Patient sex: M
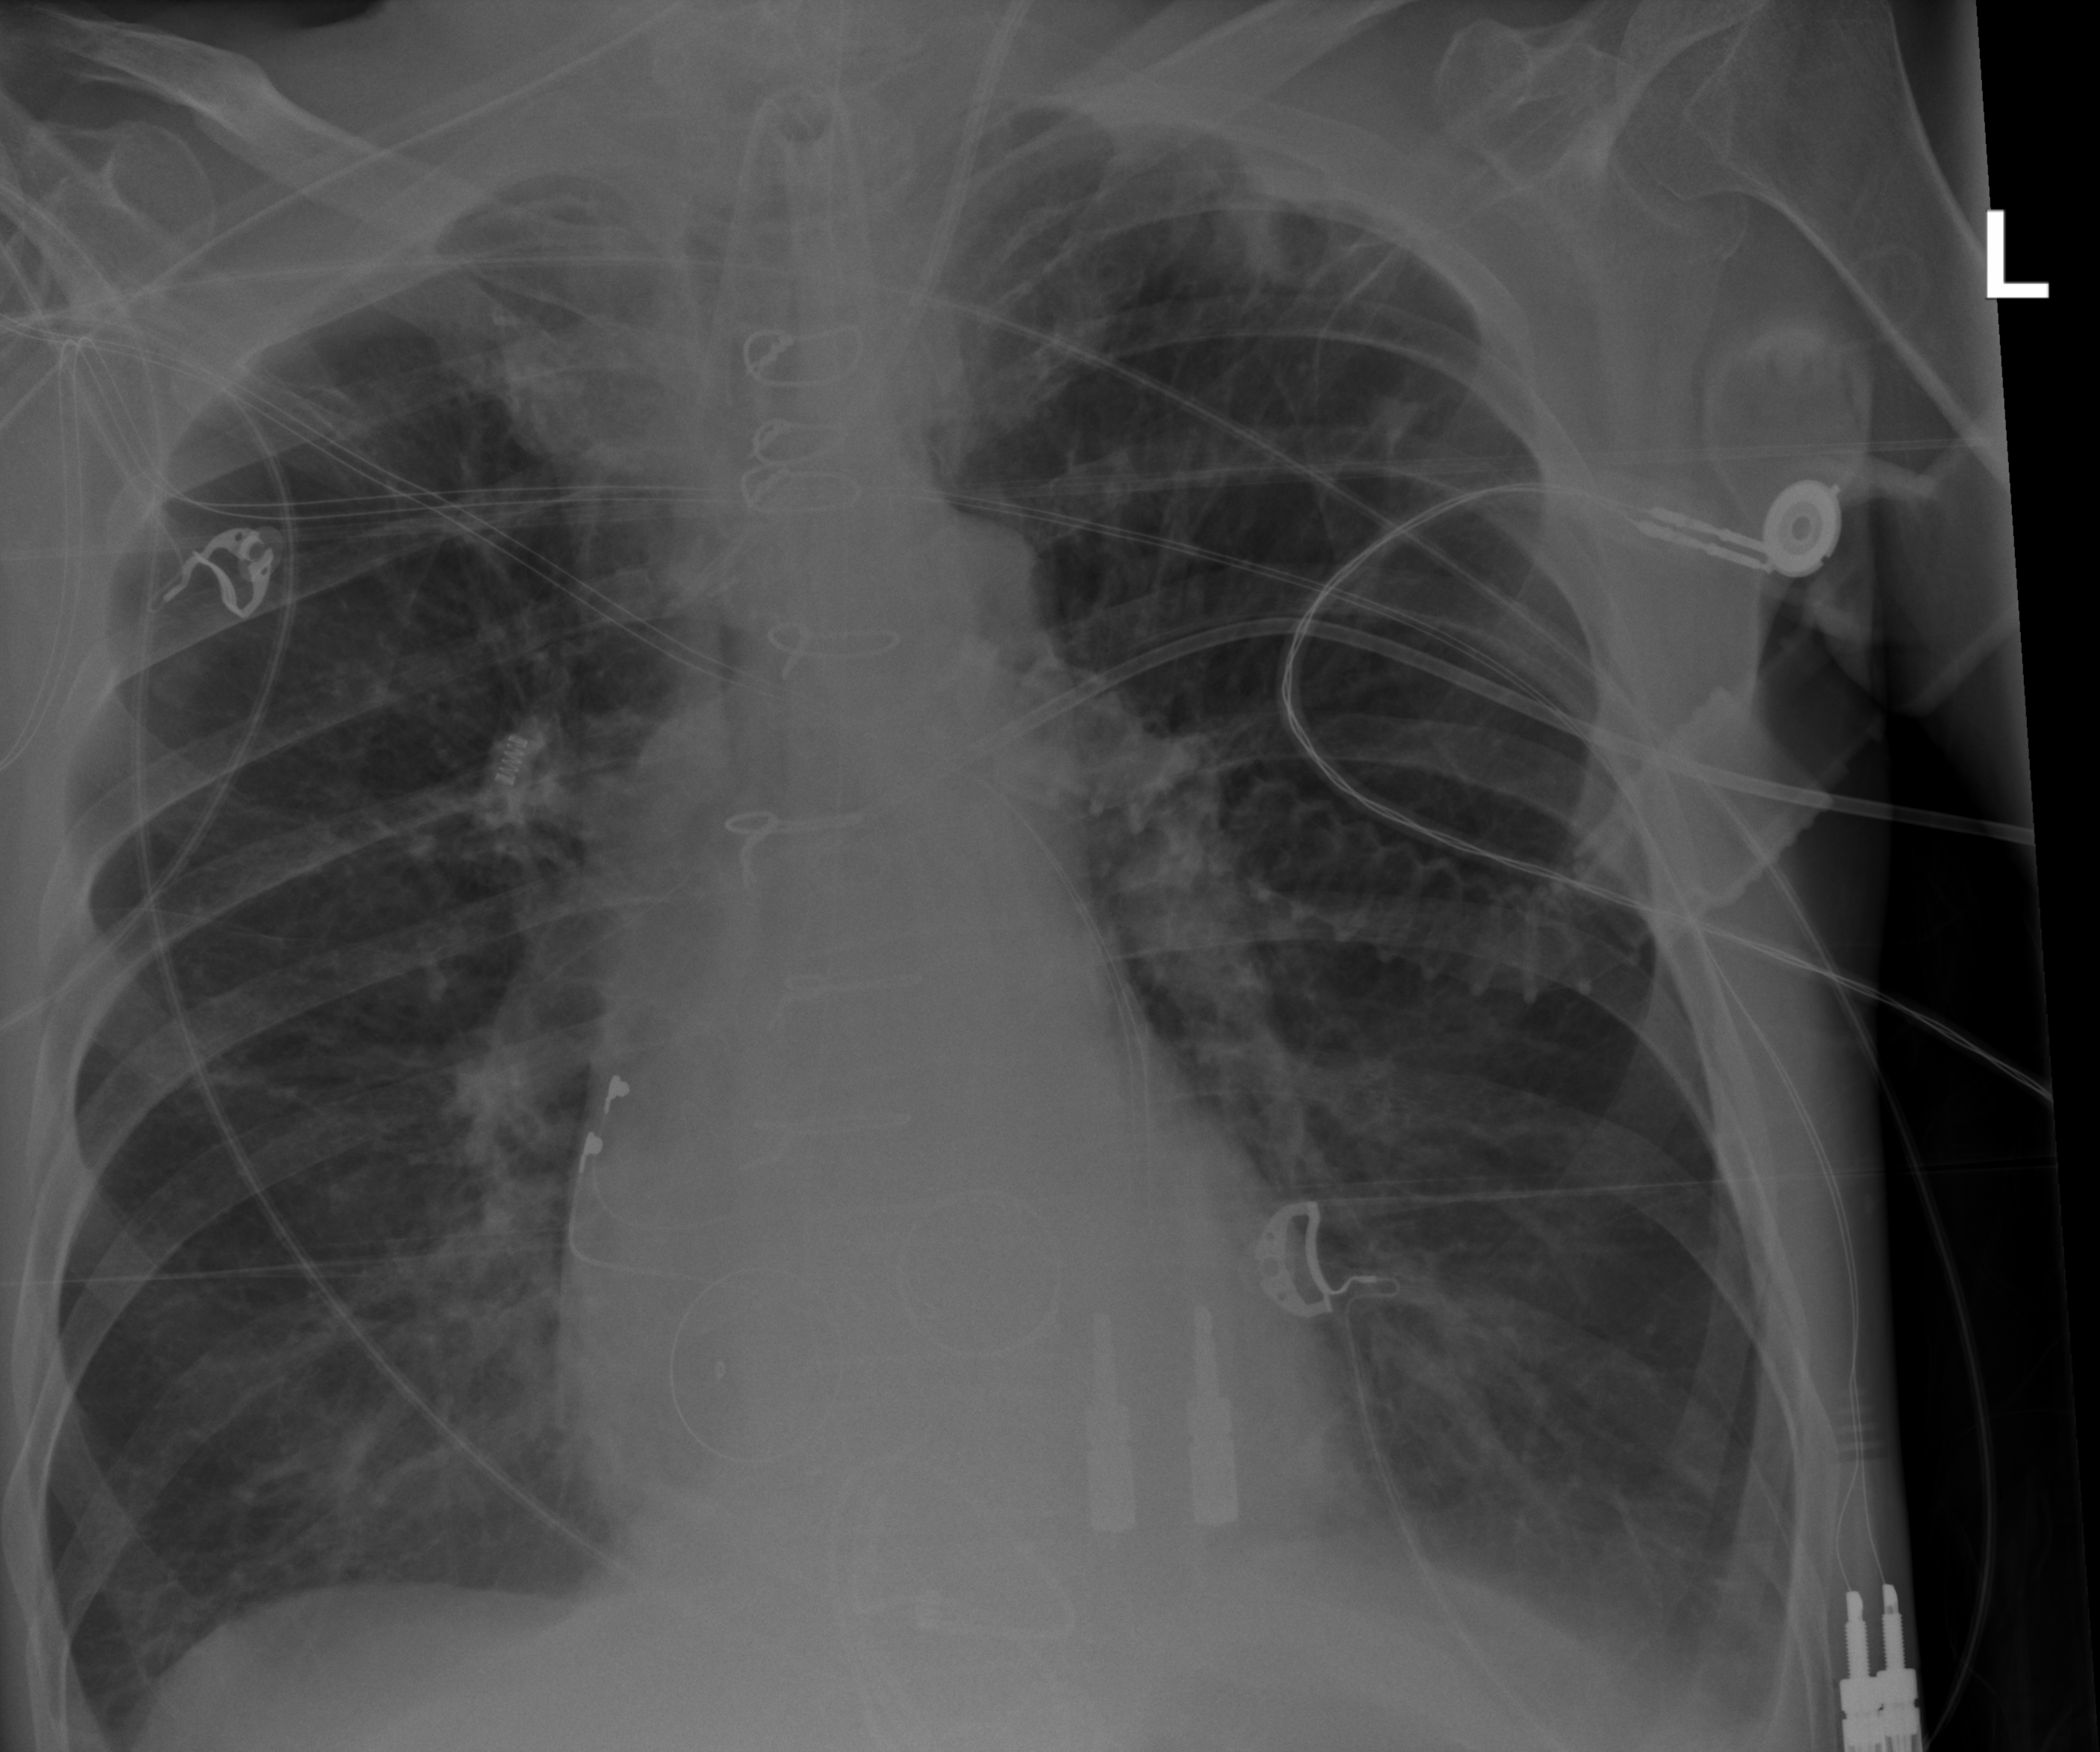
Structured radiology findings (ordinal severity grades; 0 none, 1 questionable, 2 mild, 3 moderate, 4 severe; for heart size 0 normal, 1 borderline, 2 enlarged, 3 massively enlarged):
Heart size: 0
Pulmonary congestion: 0
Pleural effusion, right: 0
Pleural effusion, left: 2
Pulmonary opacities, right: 1
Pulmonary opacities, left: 2
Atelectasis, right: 2
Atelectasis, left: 2